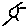
Label: sun